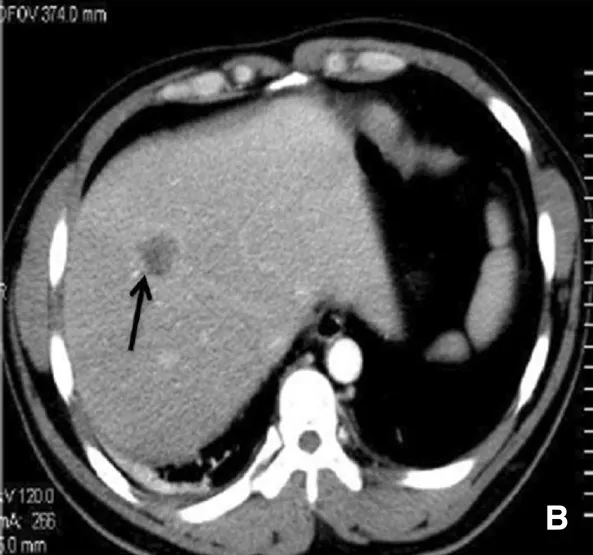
Computed tomography. (B) The hepatic lesion manifested ring-shaped enhancement (arrow).
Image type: radiology (ct)